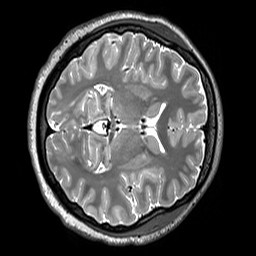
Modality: T2w
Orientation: axial
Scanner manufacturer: siemens
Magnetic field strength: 3 T
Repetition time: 3.2 s
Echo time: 0.406 s